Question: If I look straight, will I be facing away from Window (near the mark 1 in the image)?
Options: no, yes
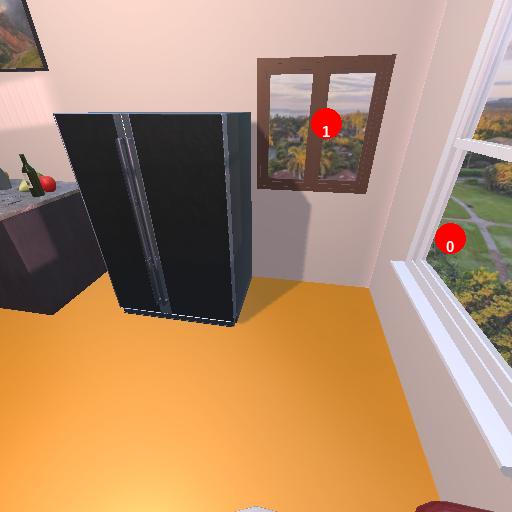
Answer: no